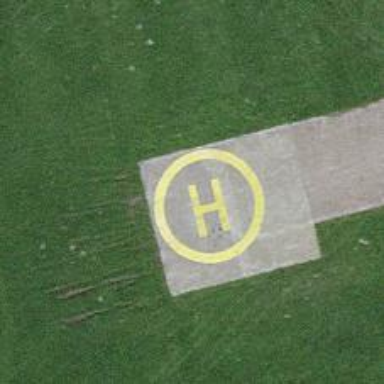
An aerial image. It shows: Image of helipad at airport.